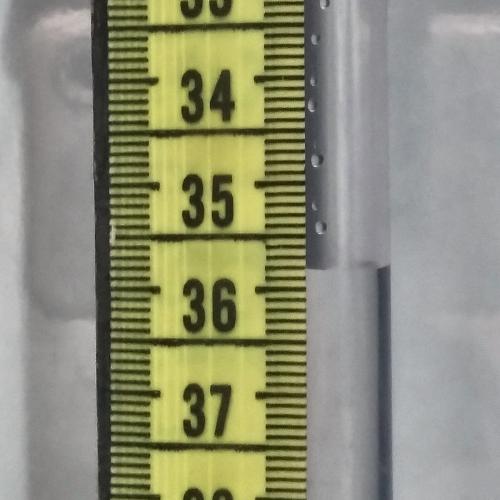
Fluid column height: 35.8 cm